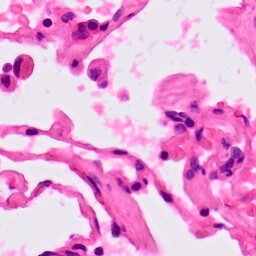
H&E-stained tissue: Lung